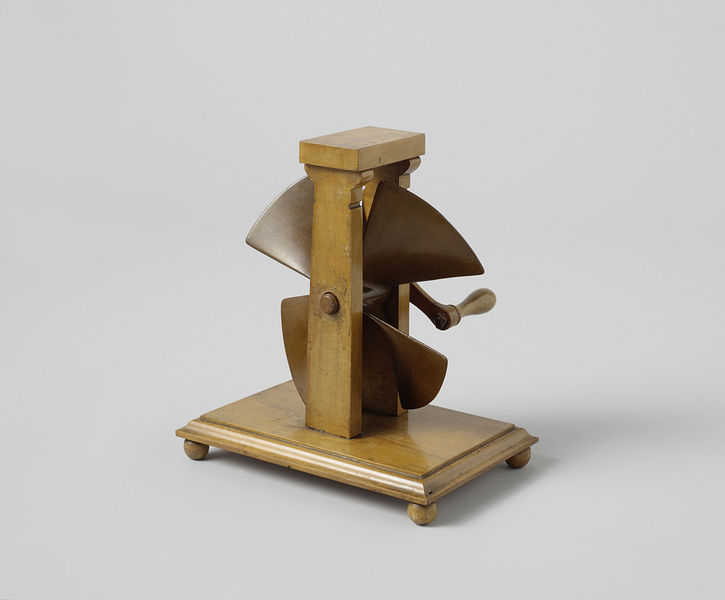
Titel: Model van een vierbladige schroef
Künstler: Petrus van der Loo
Standort: Amsterdam
Institution: Rijksmuseum
Schlagwörter: blätter, flügel, weiß, braun, holz, sockel, mühle, wind, füße, modell, rad, poliert, foto, maschine, gerüst, winde, handwerk, quader, gegenstand, kurbel, schraube, schiffsschraube, apparatur, ventilator, handkurbel